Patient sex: M
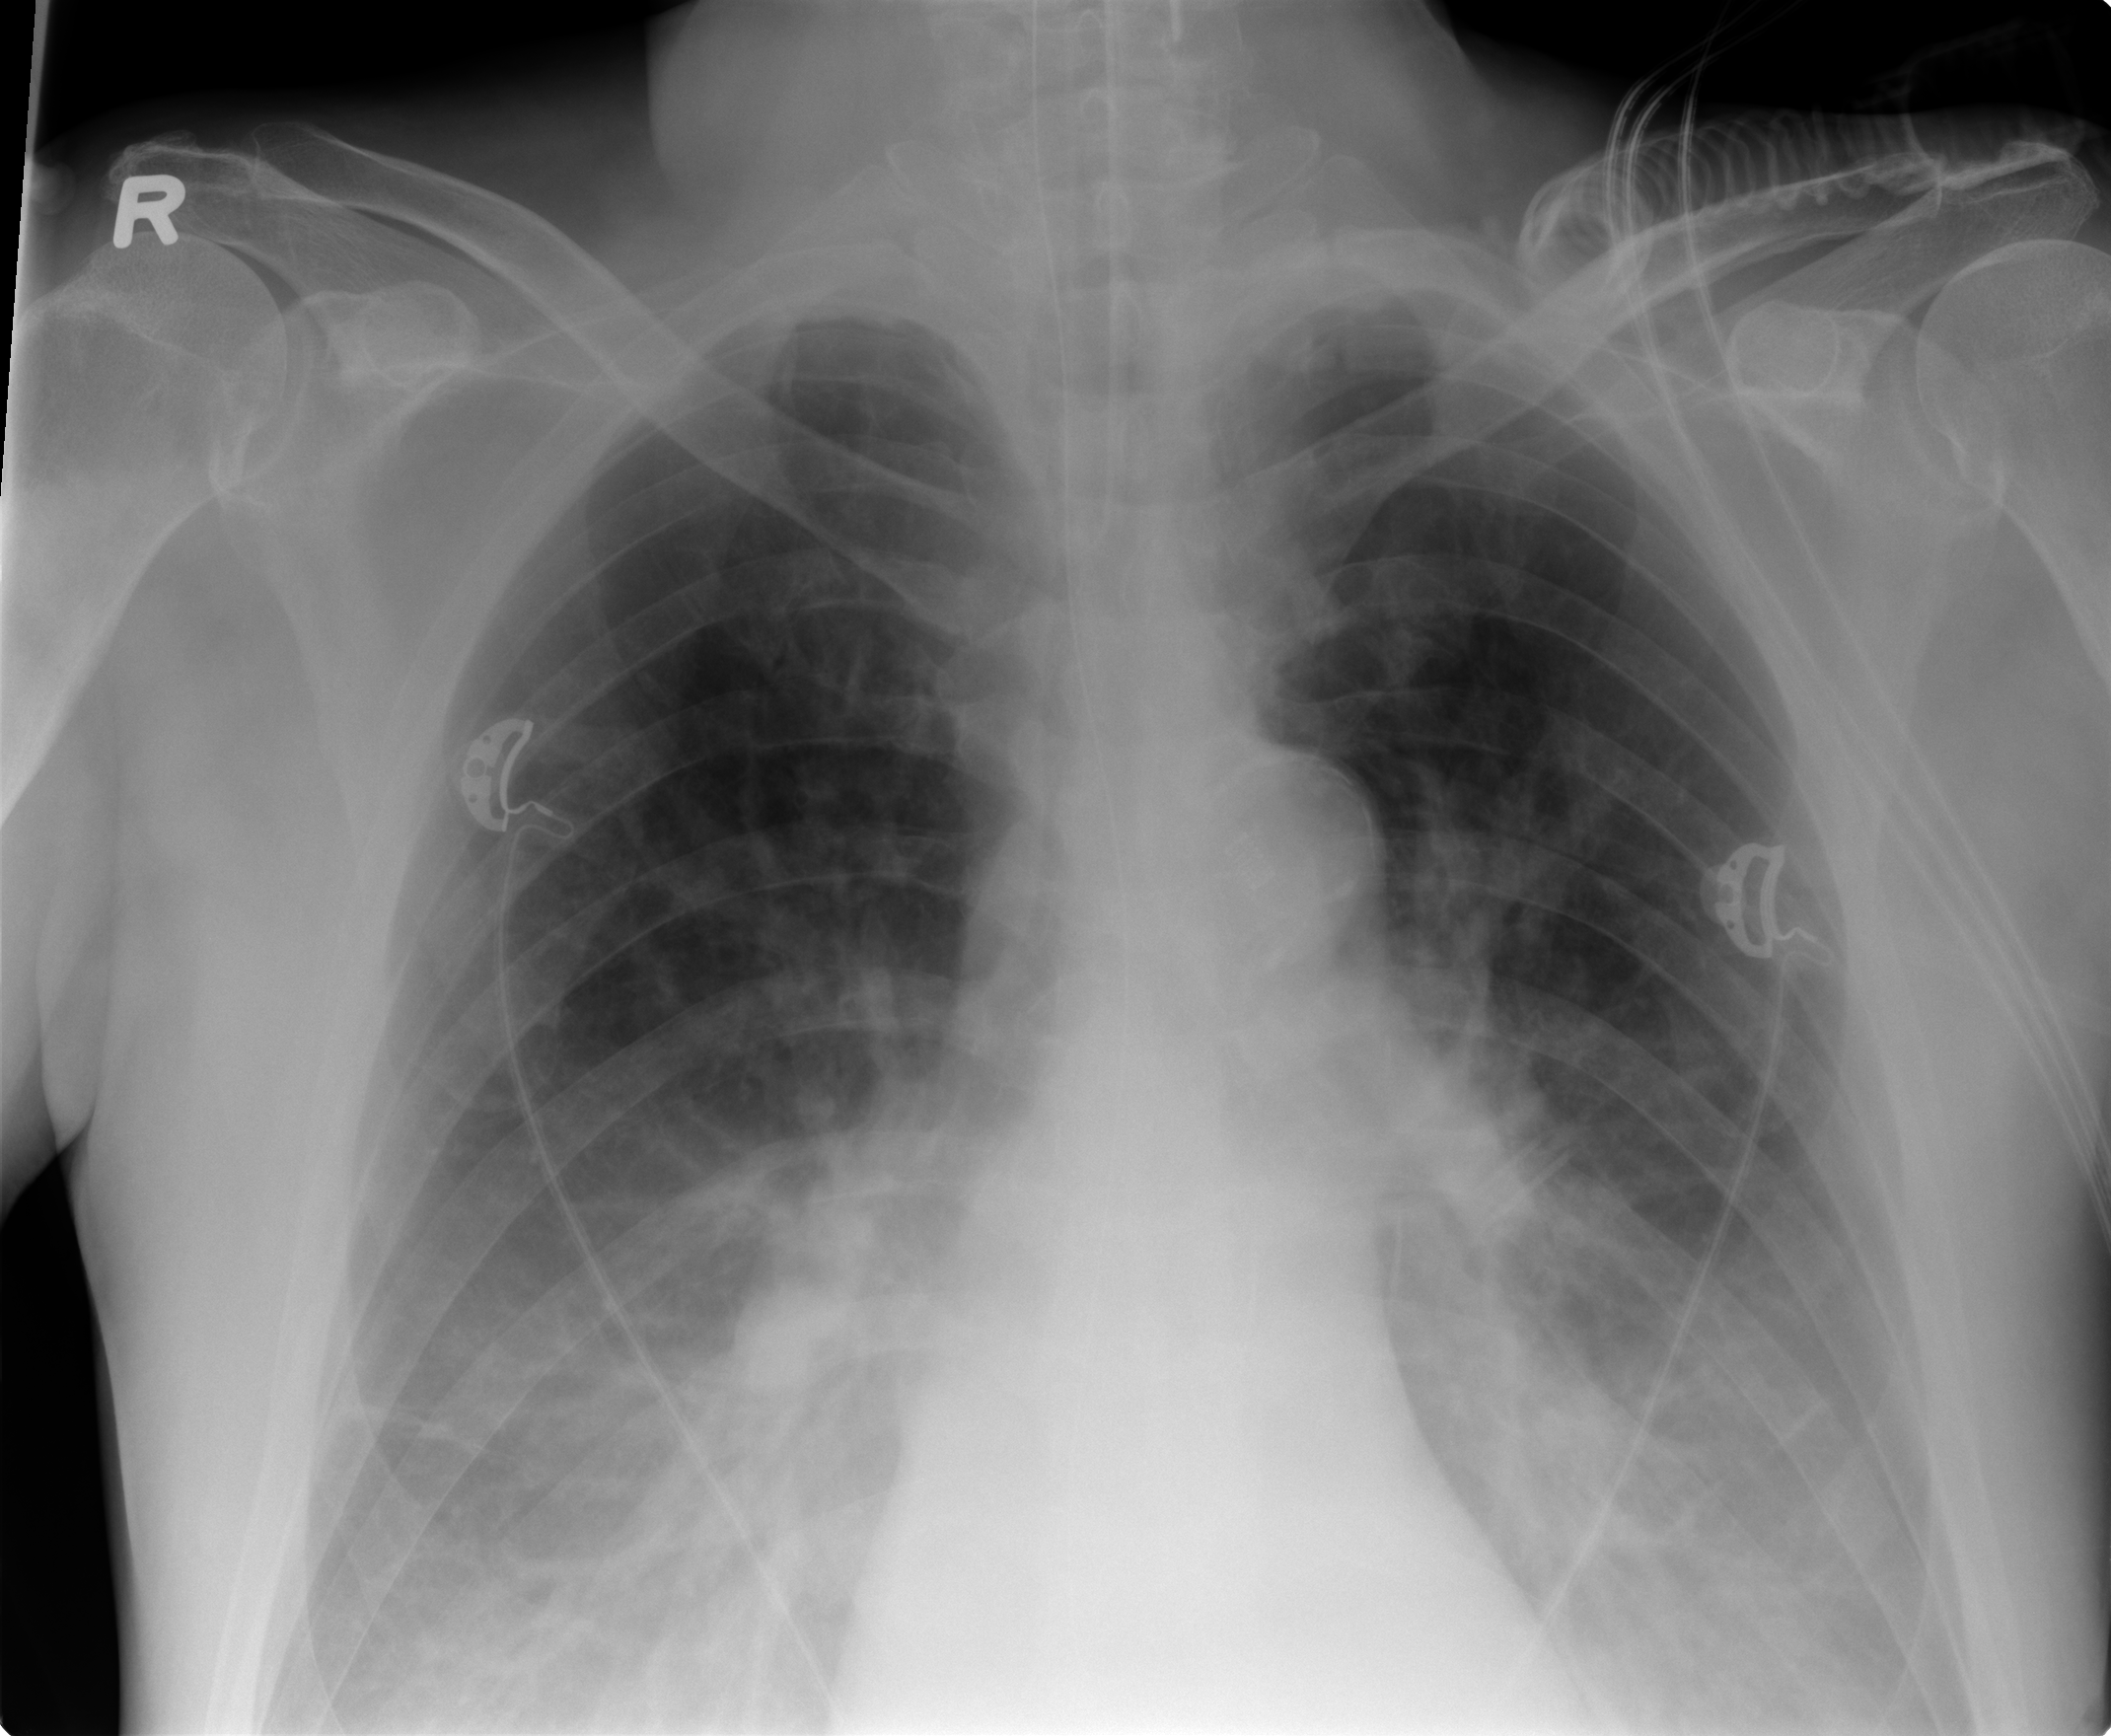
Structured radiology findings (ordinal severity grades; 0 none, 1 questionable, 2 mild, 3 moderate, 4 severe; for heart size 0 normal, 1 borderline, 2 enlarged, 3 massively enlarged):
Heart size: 0
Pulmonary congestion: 2
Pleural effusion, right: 2
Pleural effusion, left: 2
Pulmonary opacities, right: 0
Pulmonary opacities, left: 0
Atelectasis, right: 2
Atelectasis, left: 2